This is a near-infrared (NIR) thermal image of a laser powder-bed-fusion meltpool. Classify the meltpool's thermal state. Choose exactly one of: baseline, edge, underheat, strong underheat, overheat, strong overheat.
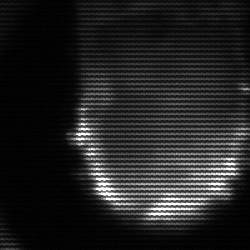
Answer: baseline